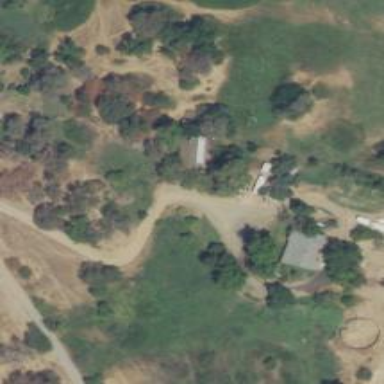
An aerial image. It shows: Driveway leading to service road.